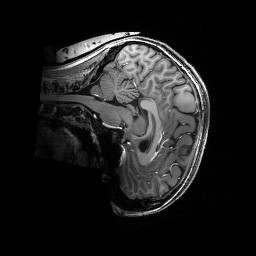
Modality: T1w
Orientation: sagittal
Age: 23
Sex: female
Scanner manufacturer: siemens
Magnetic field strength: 6.98 T
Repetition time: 3.1 s
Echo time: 0.00242 s